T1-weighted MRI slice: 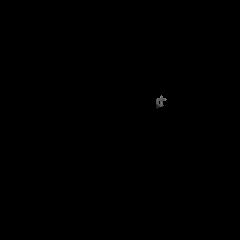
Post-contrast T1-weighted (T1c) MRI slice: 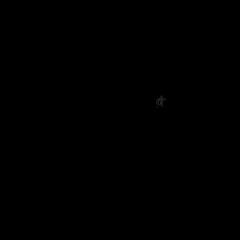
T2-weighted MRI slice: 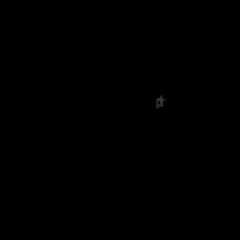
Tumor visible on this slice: no